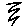
Label: zigzag